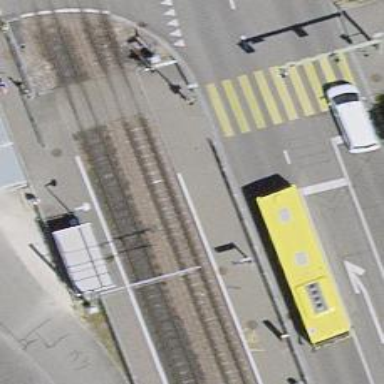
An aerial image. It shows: Tram stop with public transport connection.